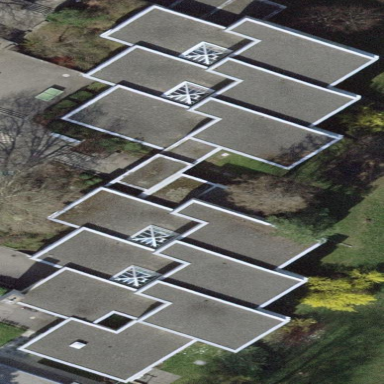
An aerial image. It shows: School building.